Question: I have a question about volttron.
I have installed volttron version 5.0beta, and access localhost:8080 (gui)
but, I can't access localhost:8080/index.html
they show a below picture.
How can you solve the problem?

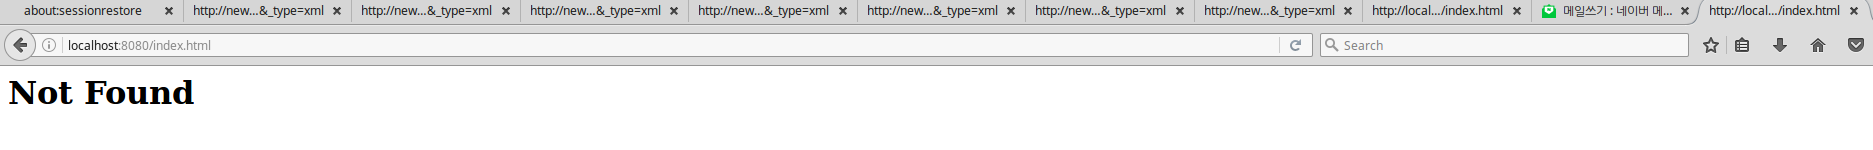
Answer: The root of vc has changed to allow other agents better usage of the web server.
Please use <URL>.